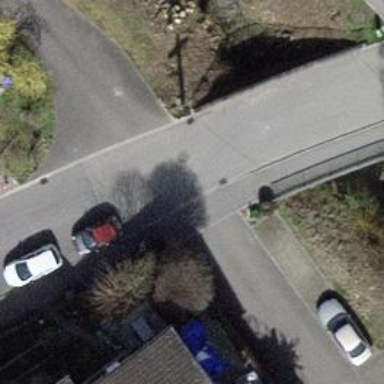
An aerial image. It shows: Residential road with paved surface that features bridge.